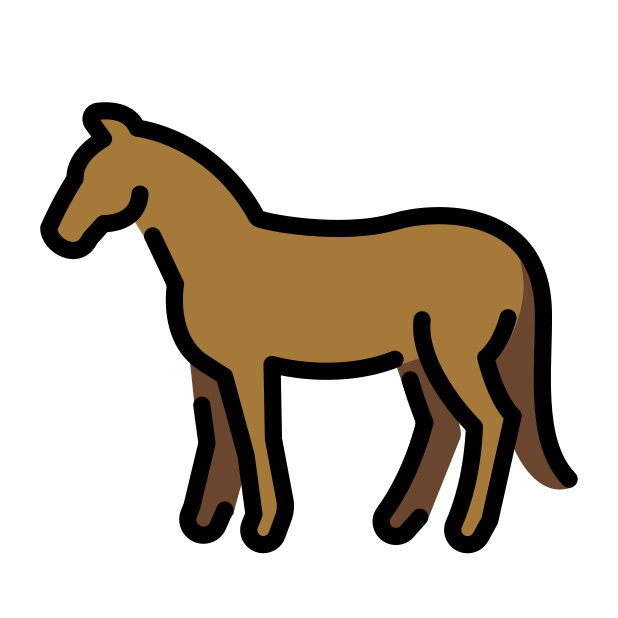
Emoji: 🐎
Name: horse
Unicode: 0x1f40e